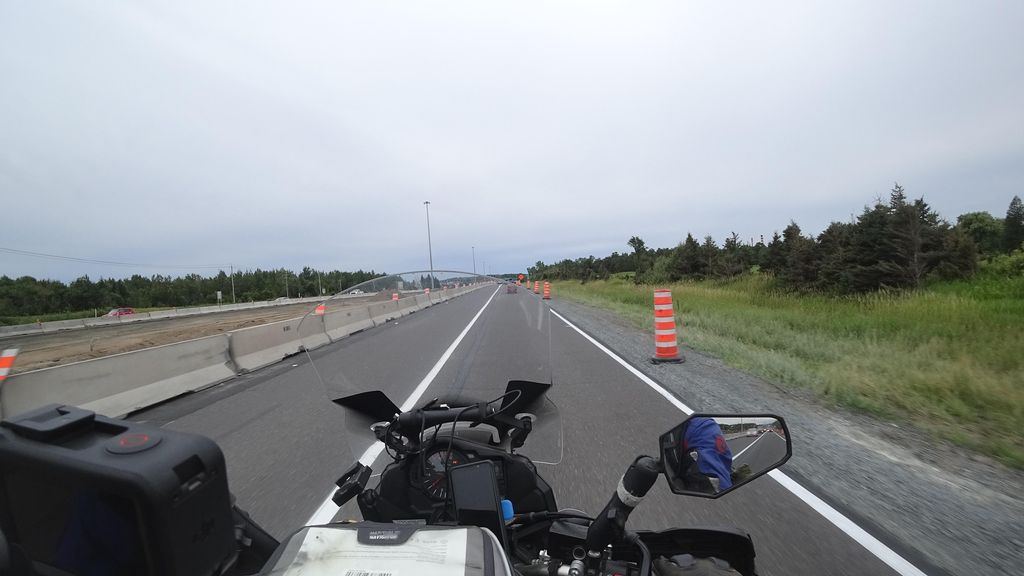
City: quebec_city